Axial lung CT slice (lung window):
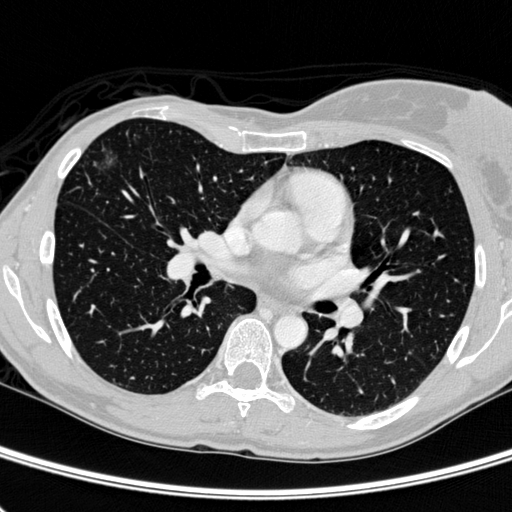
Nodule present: no